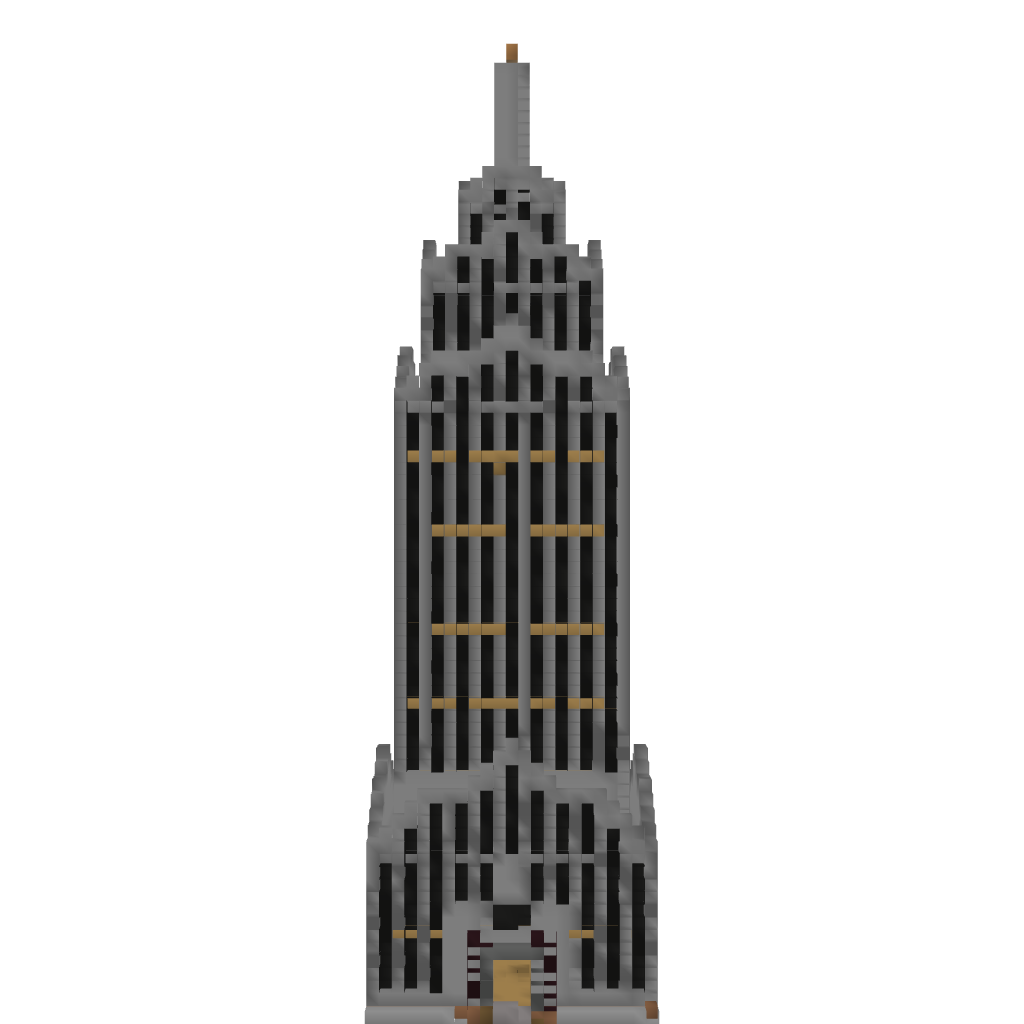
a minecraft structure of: Empire State Building *Medium*